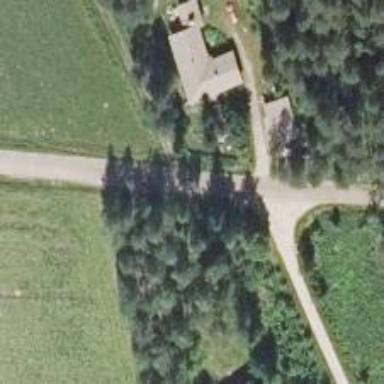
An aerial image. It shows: Unclassified road.